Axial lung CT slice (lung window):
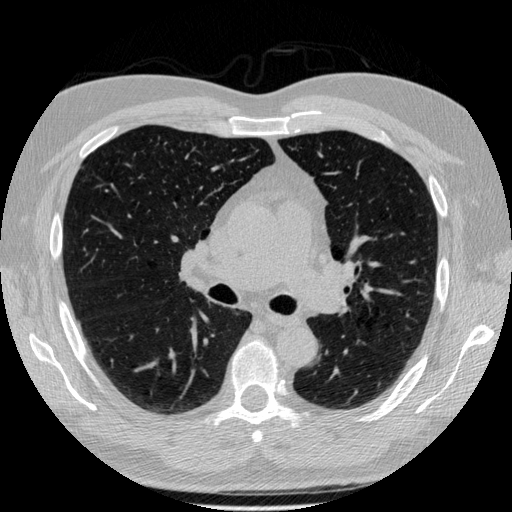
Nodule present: no